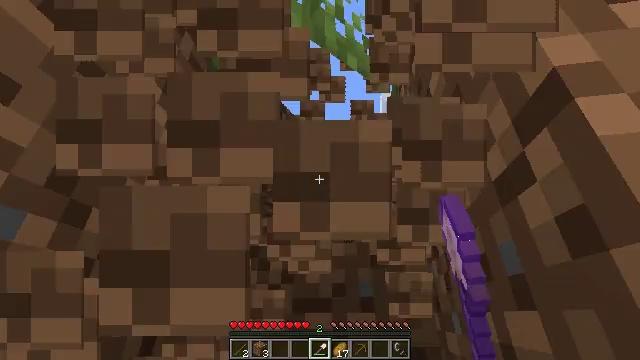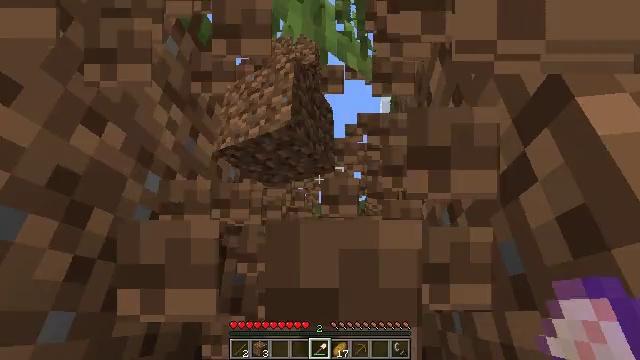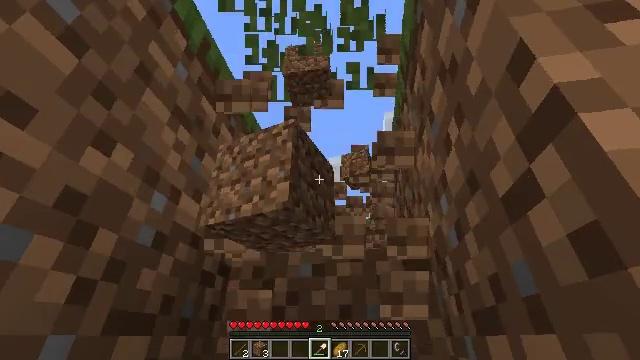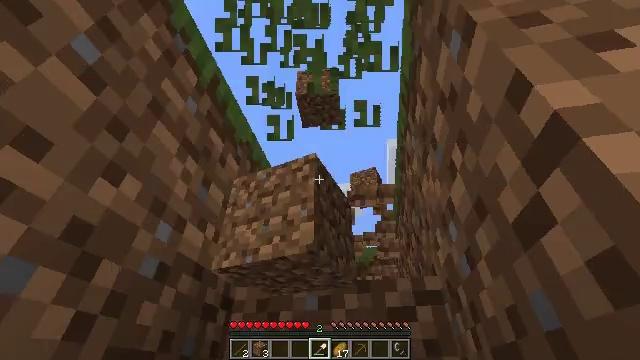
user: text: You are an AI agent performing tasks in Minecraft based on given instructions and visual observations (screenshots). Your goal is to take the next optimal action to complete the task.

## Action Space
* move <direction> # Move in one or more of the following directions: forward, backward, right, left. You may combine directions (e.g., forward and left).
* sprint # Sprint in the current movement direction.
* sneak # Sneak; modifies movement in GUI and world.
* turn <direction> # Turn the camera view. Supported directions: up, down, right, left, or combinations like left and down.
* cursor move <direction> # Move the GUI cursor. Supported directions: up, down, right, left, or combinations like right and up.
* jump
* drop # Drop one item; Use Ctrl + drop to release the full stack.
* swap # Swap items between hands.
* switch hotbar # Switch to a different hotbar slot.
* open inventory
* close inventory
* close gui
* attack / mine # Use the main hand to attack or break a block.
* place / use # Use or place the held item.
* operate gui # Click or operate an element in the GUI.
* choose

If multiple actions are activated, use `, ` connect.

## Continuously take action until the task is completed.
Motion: motion action
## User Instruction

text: Mine grass block from the ground.
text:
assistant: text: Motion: attack / mine
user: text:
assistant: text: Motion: turn left and up, attack / mine
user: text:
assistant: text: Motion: turn left and up, attack / mine
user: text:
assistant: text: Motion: attack / mine